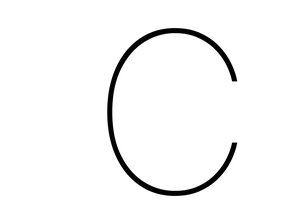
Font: Inter_Thin